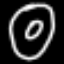
Label: donut